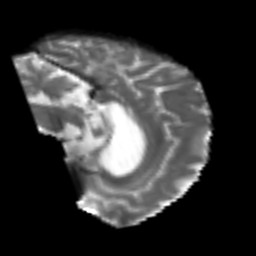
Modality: T2w
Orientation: sagittal
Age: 54
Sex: male
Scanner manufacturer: siemens
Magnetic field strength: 3 T
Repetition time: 4.999 s
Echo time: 0.07946 s